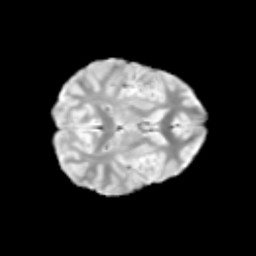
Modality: T2w
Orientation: axial
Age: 9
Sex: female
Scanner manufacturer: siemens
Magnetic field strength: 3 T
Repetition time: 3.8 s
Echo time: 0.07 s